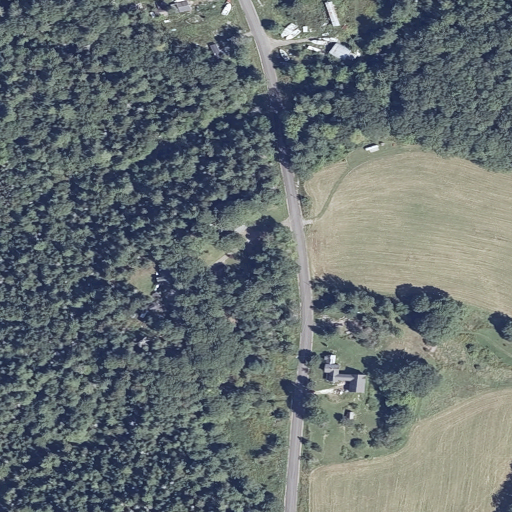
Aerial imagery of cape in Maine named Gross Neck containing evergreen forest, pasture, mixed forest, deciduous forest, low intensity development, open development, woody wetlands, medium intensity development, and herbaceous wetlands